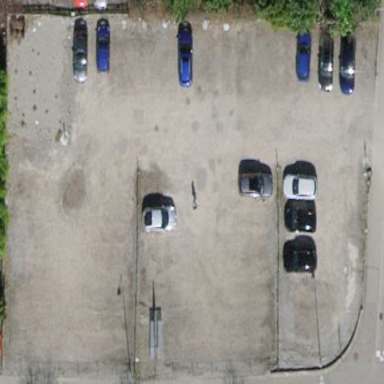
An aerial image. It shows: Parking area with fine gravel surface.